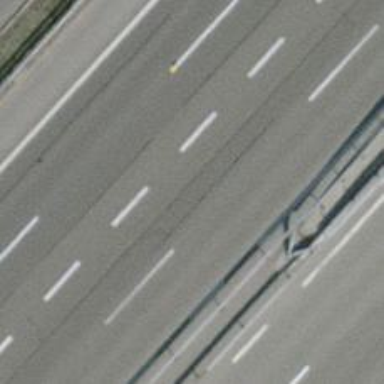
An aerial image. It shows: Motorway.